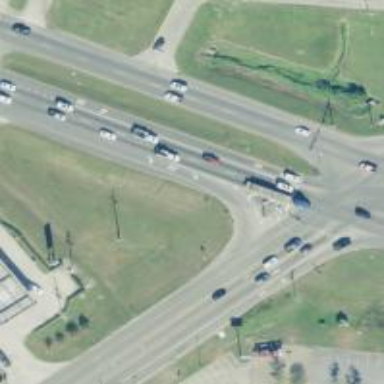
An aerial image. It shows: Trunk link highway.